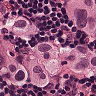
Metastatic tissue present: yes